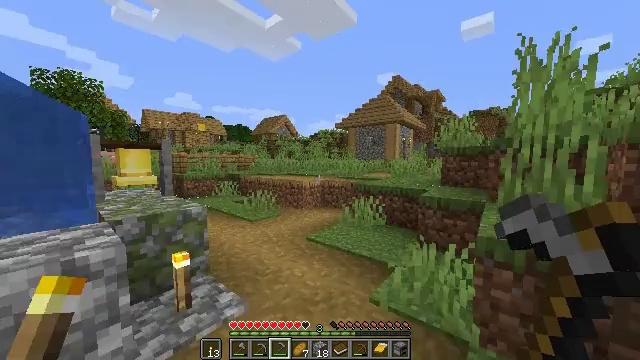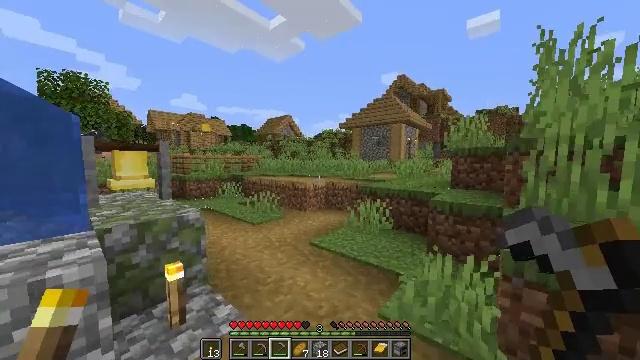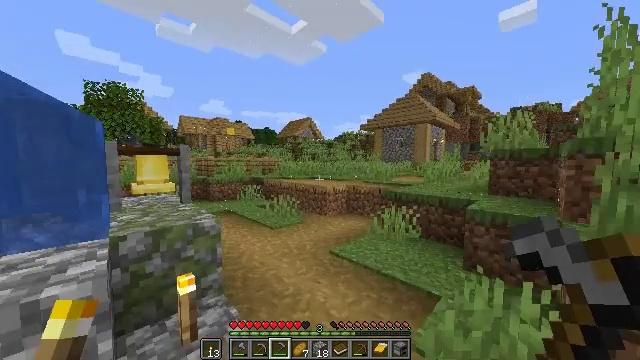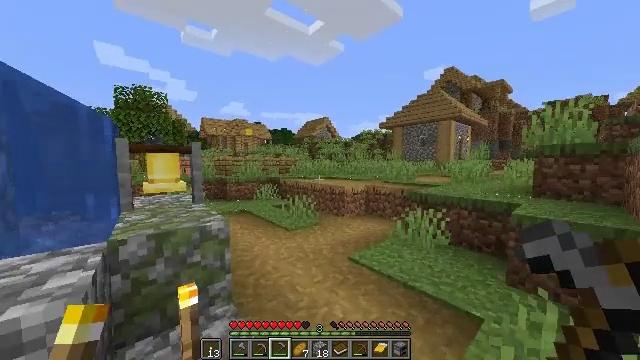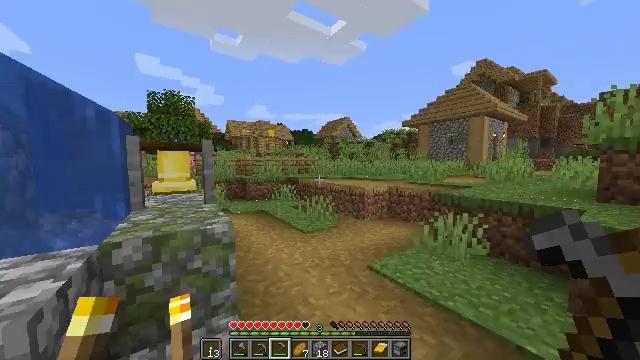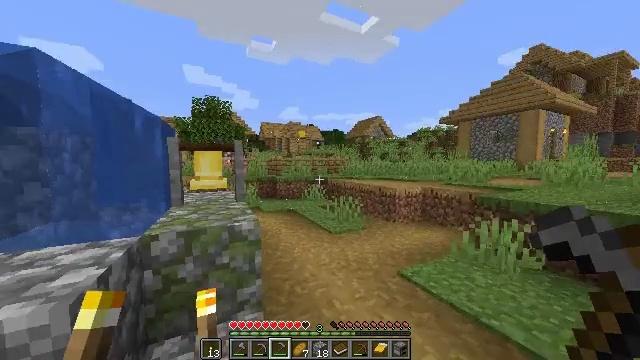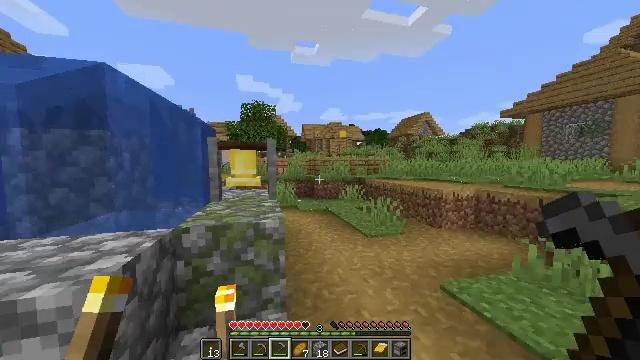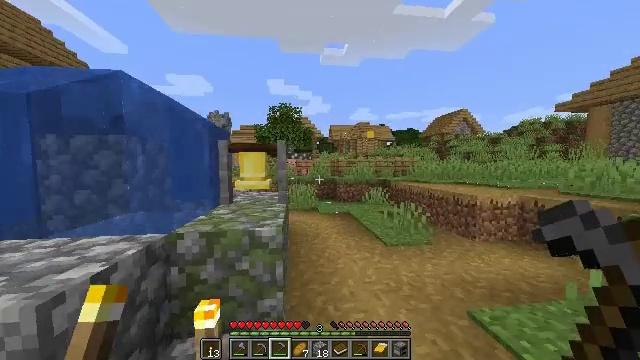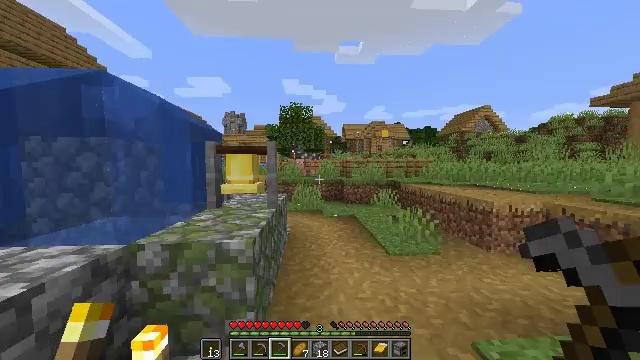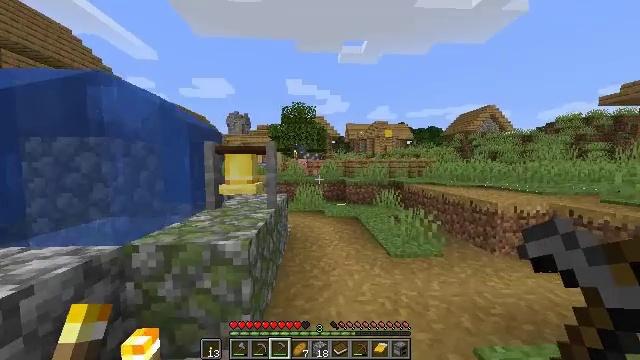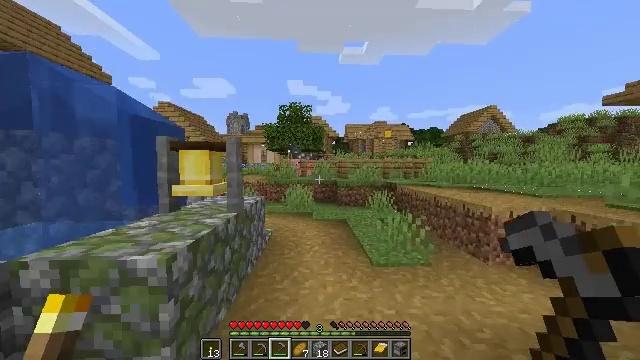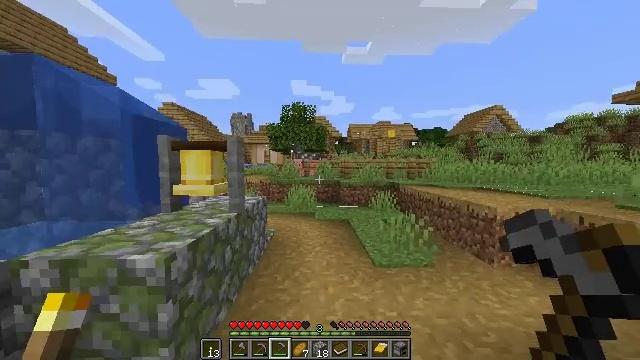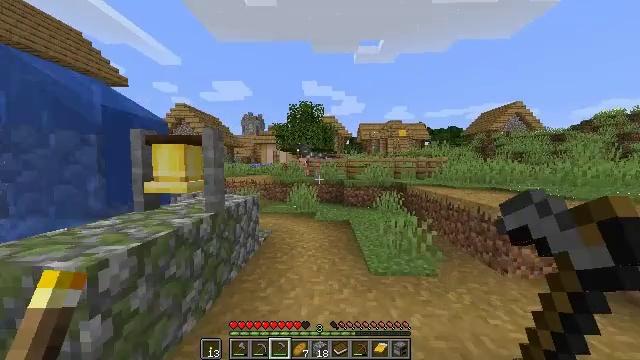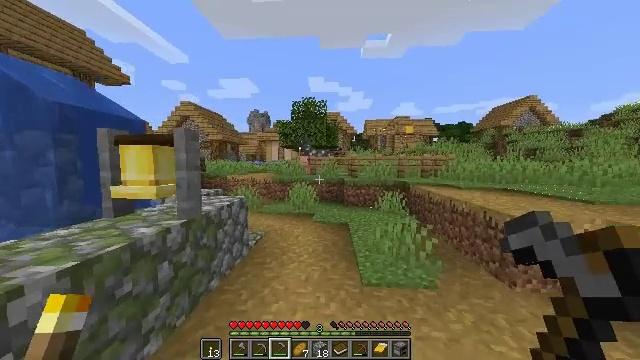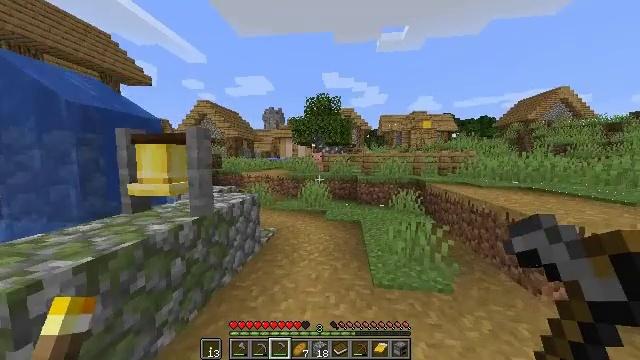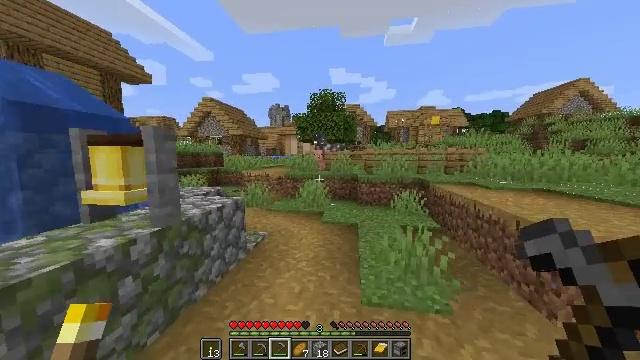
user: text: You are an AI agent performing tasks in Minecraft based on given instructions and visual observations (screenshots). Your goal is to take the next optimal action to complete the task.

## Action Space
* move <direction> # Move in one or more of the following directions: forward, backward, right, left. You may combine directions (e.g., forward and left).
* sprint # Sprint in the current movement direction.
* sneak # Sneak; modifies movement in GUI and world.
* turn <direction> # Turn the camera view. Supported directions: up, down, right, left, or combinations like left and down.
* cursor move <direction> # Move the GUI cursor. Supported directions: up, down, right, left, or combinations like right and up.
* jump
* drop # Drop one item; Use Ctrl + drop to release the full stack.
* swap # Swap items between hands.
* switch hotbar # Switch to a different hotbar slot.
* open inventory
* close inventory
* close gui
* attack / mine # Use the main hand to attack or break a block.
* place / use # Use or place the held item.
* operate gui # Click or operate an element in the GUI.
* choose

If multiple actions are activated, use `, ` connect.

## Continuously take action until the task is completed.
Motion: motion action
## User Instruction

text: Break the bell in the village.
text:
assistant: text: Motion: move forward, sprint, turn left
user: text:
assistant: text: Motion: move forward, sprint, turn left
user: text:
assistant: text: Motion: move forward, sprint, turn left
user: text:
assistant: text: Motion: move forward and move right, sprint, turn left
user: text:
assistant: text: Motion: move forward and move right, sprint, turn left
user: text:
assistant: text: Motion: move forward and move right, sprint, turn left
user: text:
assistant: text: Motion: move forward and move right, sprint, turn left
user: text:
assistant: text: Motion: move forward and move right, sprint, turn left
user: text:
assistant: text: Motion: move forward and move right, sprint
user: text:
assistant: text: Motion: move forward and move right, sprint
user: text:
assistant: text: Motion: move forward and move right, sprint
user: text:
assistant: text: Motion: move forward and move right, sprint, turn left
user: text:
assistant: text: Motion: move forward and move right, sprint, turn left
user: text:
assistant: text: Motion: move forward and move right, sprint, turn left
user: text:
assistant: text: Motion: move forward and move right, sprint, turn left
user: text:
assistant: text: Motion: move forward and move right, sprint, turn left
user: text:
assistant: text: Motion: move forward and move right, sprint, turn left and down
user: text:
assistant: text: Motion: move forward, sprint, turn left
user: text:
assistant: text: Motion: move forward, sprint, turn left
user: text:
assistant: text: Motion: move forward
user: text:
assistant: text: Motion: move forward, turn left and down
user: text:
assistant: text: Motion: move forward, turn left, switch to hotbar 2
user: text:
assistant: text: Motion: move forward, turn left and down, switch to hotbar 2
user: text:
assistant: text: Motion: move forward
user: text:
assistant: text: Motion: move forward, turn left
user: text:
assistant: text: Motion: move forward
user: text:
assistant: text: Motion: move forward, turn left
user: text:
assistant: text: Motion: move forward, turn left and down
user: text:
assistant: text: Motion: move forward, turn left and down, attack / mine
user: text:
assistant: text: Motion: move forward, turn left and down, attack / mine